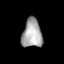
Tissue: lung
Cell type: Epithelial cells
Senescence score: 0.5513
Nuclear area (px): 561
Mean DAPI intensity: 166.861